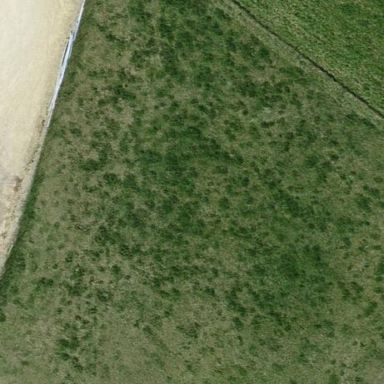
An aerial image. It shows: Beautiful meadow.